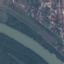
Land use / land cover: River